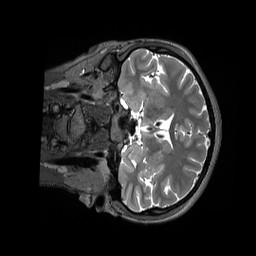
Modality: T2w
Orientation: coronal
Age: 23
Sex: female
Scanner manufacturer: siemens
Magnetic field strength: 3 T
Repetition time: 3.2 s
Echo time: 0.408 s